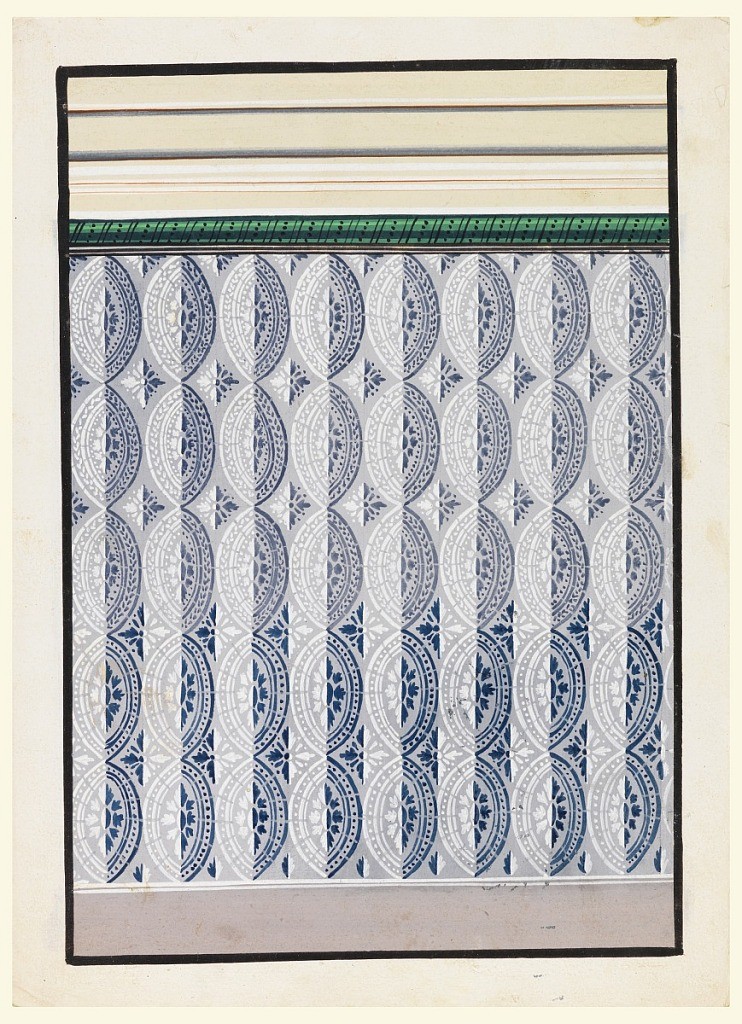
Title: Wallpaper Design
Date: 1830–50
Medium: Brush and gouache, graphite on white paper
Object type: Drawing
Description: A dado is shown at the bottom, an entablature on top, with a green molding at the bottom. The grey panel is decorated with rows of painted ovoids showing rosettes in frames. Rosettes are in the wedges. The alternative suggestions refer to different colorings.